Question: It seems i keep stumbling upon strange problems. I'm working on a sort of really simple lightbox thing, but now an image loads twice. I don't know if it's because of it is the center image or because it is stretched (while the rest isn't) but it don't work as it should.
I have this html
'''
<ul>
<li><a href="largeImage1.jpg" class="box"><img src="smallImage1.jpg" id="image1"></a></li>
<li><a href="largeImage2.jpg" class="box"><img src="smallImage2.jpg" id="image1"></a></li>
<li><a href="largeImage3.jpg" class="box"><img src="smallImage3.jpg" id="image1"></a></li>
</ul>
'''
Image 1 and three have a dimension of 800 x 553 while image 2 has a dimension of 400 x 600
I run this code
'''
$("a").click(function(event){
$("#shadow").add($("#shadowContent"),$("#closeBox"),$("#imageSelectPrevious"),$("#imageSelectNext"),$("#content")).remove();
[..]
var parentEl = $(this).closest("ul");
var currPosition = $(this).parent().prevAll().length + 1;
var totalItems = $("#"+$(parentEl).attr("id")+" li").length;
var newImage = new Image();
$(newImage).load(function(){
newWidth = this.width, newHeight = this.height+35;
[.. Load transparent background other necessary html elements ..]
if(currPosition == totalItems){
var prevImageParentList = currPosition - 1;
var prevImage = $("#"+$(parentEl).attr("id")+" li:nth-child("+prevImageParentList+") a").attr("href");
$("#content").css({width:newWidth+'px',height:newHeight+'px',margin:'0'}).html("<div id='imageSelectPrevious'><a href='#' class='imageNavLink' title='"+prevImage+"'>Previous</a></div><img src='"+image+"' style='margin:0'></div>");
$("#imageSelectPrevious").add($(".imageNavLink")).css({height:this.height+'px'});
}else if(currPosition == 1){
var nextImageParentList = currPosition + 1;
var nextImage = $("#"+$(parentEl).attr("id")+" li:nth-child("+nextImageParentList+") a").attr("href");
$("#content").css({width:newWidth+'px',height:newHeight+'px',margin:'0'}).html("<div id='imageSelectNext'><a href='#' class='imageNavLink' title='"+nextImage+"'>Next</a></div><img src='"+image+"' style='margin:0'></div>");
$("#imageSelectNext").add($(".imageNavLink")).css({height:this.height+'px'});
}else{
var prevImageParentList = currPosition - 1;
var nextImageParentList = currPosition + 1;
var prevImage = $("#"+$(parentEl).attr("id")+" li:nth-child("+prevImageParentList+") a").attr("href");
var nextImage = $("#"+$(parentEl).attr("id")+" li:nth-child("+nextImageParentList+") a").attr("href");
$("#content").css({width:newWidth+'px',height:newHeight+'px',margin:'0'}).html("<div id='imageSelectPrevious'><a href='#' class='imageNavLink' title='"+prevImage+"'>Previous</a></div><div id='imageSelectNext'><a href='#' class='imageNavLink' title='"+nextImage+"'>Next</a></div><img src='"+image+"' style='margin:0'></div><img src='"+image+"' style='margin:0'></div>");
$("#imageSelectPrevious").add($("#imageSelectNext"),$(".imageNavLink")).css({height:this.height+'px',background:'red'});
}
$(".imageNavLink").click(function(event){
event.preventDefault();
alert(this.title);
});
});
});
'''
The first and last images are working fine. If i click the link it alerts the appropriate image url, but the middle one doesn't do anything when i click the link and somehow it loads 2 images (seen screenshot (the red bars are just to check if the link is actually there))

Can anybody see what's going wrong here?
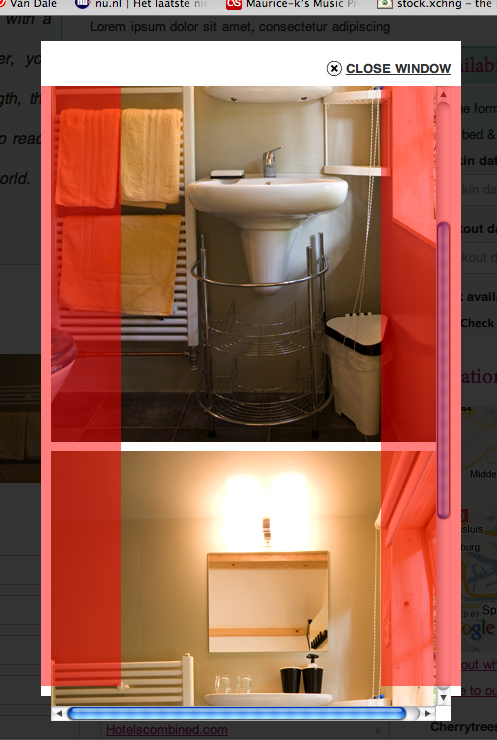
Answer: Is it just me or are there two image tags in this line?
'''
$("#content").css({width:newWidth+'px',height:newHeight+'px',margin:'0'})
.html("<div id='imageSelectPrevious'><a href='#' class='imageNavLink' title='"+prevImage+"'>Previous</a></div><div id='imageSelectNext'><a href='#' class='imageNavLink' title='"+nextImage+"'>Next</a></div><img src='"+image+"' style='margin:0'></div><img src='"+image+"' style='margin:0'></div>");
'''